Field crop: maize
Growth stage: 2
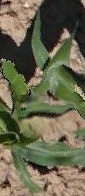
Species: maize